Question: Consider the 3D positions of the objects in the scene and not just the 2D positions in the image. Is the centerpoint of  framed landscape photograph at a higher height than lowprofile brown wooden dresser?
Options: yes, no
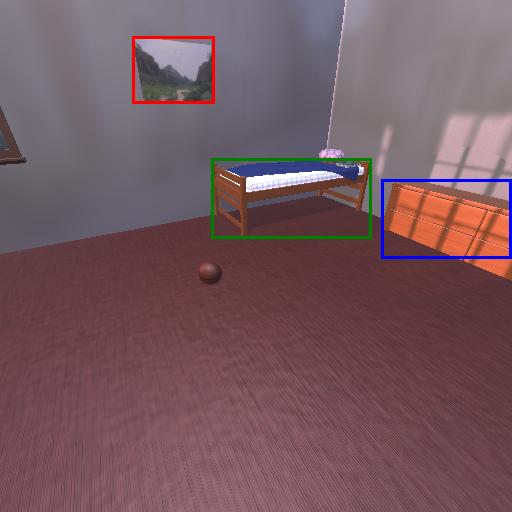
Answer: yes